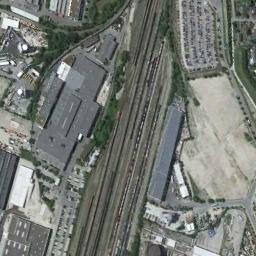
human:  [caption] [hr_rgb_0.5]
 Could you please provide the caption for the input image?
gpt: These railways are flanked by some buildings and some trains are on the railways .

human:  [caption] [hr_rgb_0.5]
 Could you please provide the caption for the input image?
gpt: One side of the railway, there are lush trees  And the other side, there are many buildings .

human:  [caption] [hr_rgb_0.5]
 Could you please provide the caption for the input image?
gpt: Many buildings of different shapes and sizes are beside the railway .

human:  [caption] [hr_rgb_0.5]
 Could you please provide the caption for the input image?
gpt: The railway is next to some houses and parking lot .

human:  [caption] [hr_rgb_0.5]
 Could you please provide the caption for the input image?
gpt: There are some buildings beside the railway .